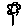
Label: flower